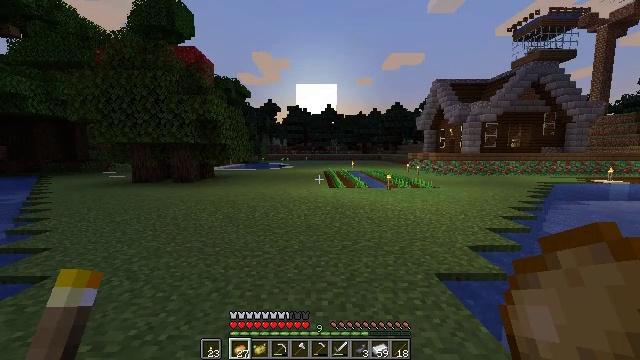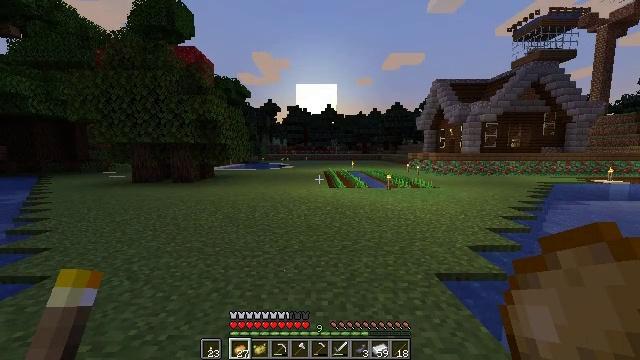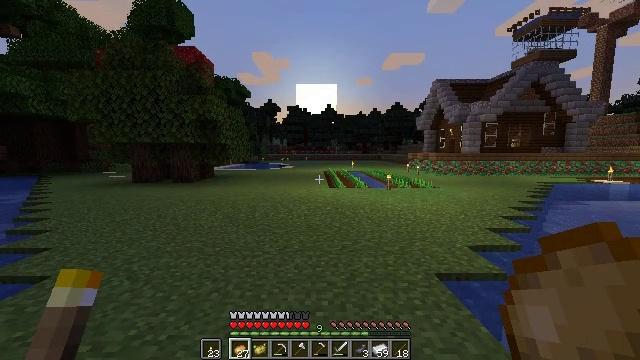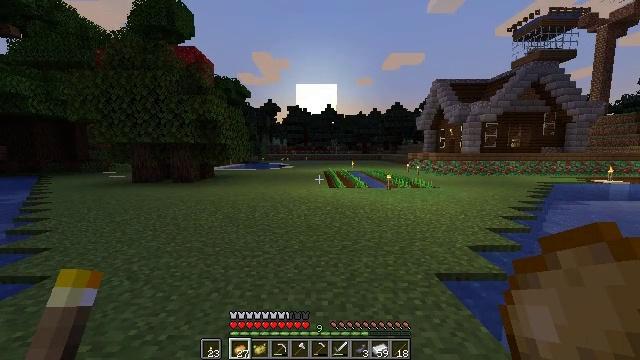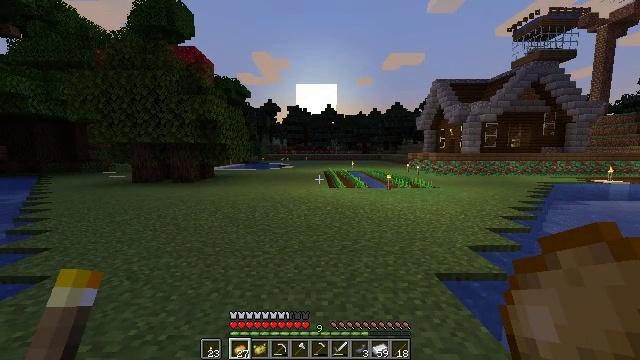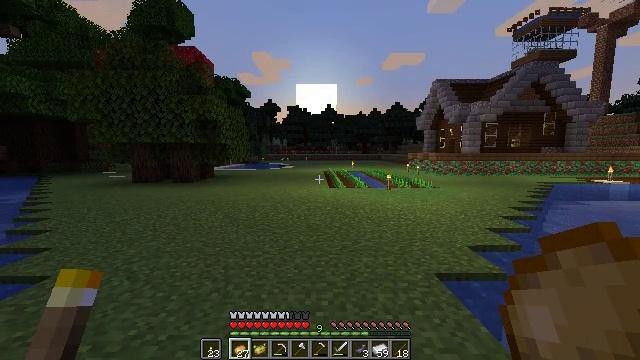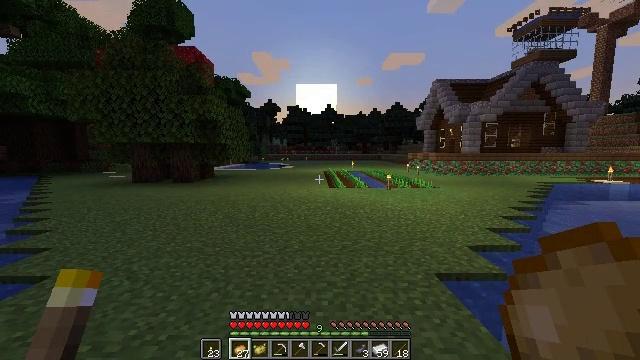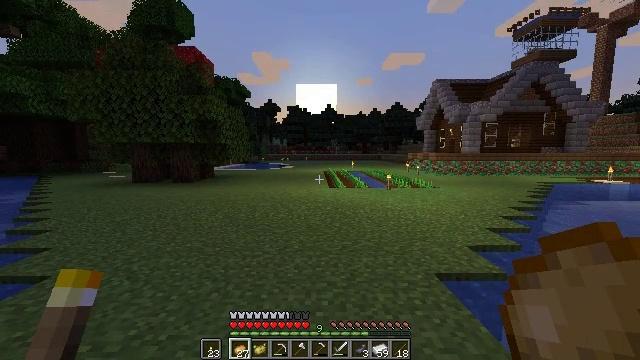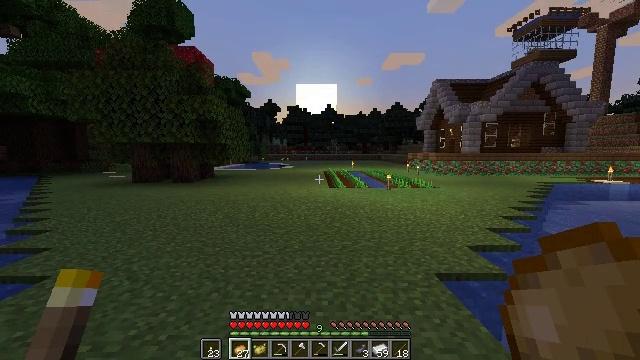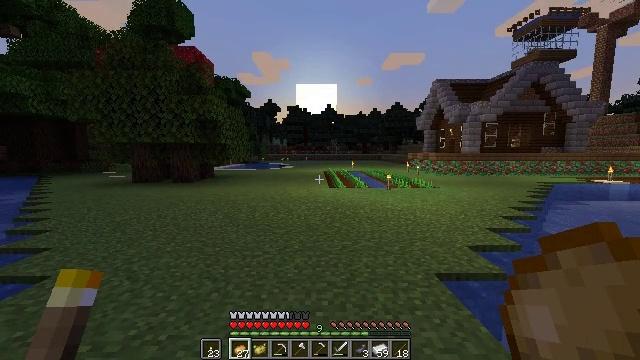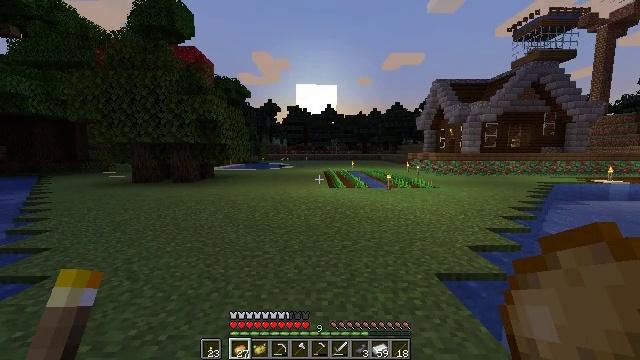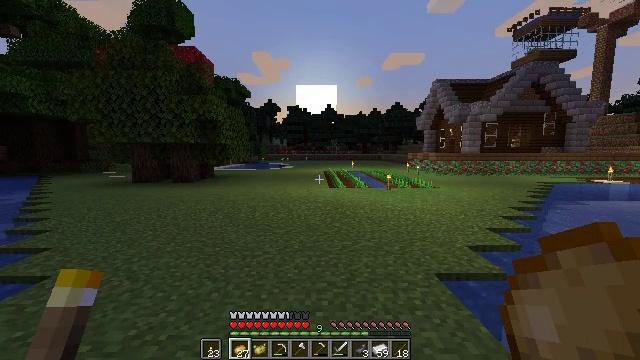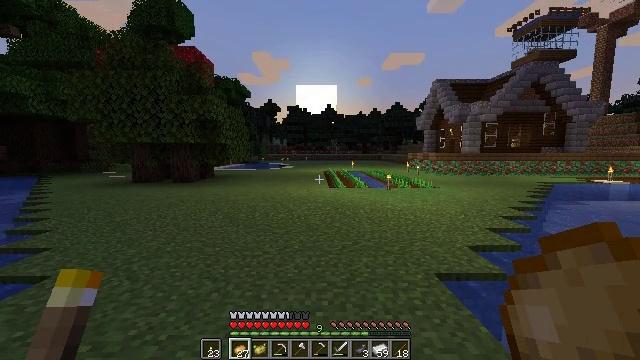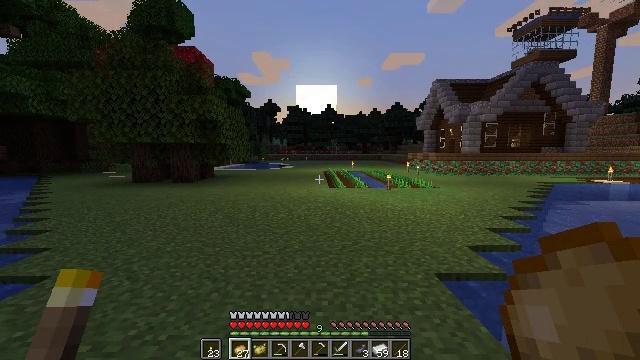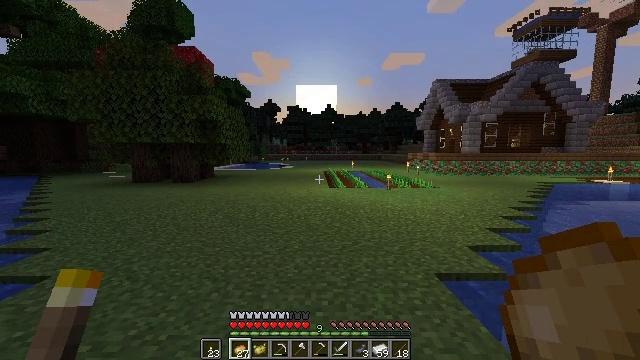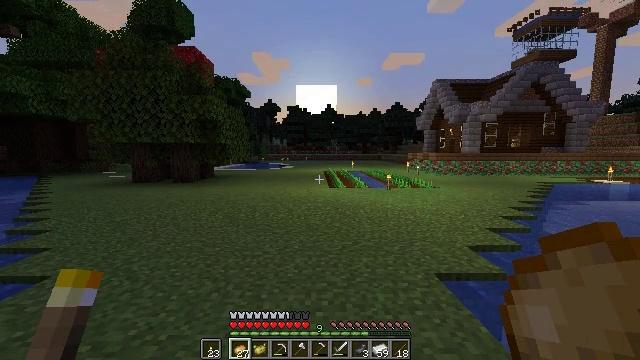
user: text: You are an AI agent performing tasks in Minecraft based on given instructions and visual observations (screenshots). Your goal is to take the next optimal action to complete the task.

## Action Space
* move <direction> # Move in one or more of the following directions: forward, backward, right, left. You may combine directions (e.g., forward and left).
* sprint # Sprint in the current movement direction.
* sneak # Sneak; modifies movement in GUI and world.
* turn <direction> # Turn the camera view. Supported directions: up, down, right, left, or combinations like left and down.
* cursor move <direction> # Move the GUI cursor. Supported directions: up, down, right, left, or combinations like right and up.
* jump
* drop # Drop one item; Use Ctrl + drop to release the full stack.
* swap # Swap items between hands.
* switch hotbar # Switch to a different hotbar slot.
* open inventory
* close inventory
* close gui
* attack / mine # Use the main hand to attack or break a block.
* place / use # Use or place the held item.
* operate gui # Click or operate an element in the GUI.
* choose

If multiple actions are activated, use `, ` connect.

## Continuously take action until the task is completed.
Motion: motion action
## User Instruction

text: Make a baked potato using a furnace.
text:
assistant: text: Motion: no_op
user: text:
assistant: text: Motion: no_op
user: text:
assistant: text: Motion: no_op
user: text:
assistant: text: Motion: no_op
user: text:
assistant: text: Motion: no_op
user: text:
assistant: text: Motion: no_op
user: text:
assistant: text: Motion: no_op
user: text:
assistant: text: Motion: no_op
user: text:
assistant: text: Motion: no_op
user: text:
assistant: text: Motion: no_op
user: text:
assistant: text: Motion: no_op
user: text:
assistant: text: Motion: no_op
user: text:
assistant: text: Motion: no_op
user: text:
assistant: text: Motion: no_op
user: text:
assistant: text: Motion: no_op
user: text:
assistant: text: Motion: no_op
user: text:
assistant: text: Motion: no_op
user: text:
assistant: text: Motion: no_op
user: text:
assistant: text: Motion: no_op
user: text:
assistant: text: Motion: no_op
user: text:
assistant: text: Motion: no_op
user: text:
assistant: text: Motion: no_op
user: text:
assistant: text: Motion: no_op
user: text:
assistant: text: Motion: no_op
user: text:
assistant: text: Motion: no_op
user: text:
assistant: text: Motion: no_op
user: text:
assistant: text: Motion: no_op
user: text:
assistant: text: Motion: no_op
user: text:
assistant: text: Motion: no_op
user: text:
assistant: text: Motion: no_op